Question: I am trying to align my search bar beside my dropdown button. I have tried aligning them but it doesn't work. Both buttons are located in a container as well, hence the search bar is 100% of the container's width. I have also tried align-left, align-right and alight-centre. I also changed the display of the button to "flex".
My current buttons look as such:-

'''
.has-search .form-control {
padding-left: 38px;
}
.has-search .form-control-feedback {
position: absolute;
z-index: 2;
display: flex;
width: 38px;
height: 38px;
line-height: 38px;
text-align: center;
pointer-events: none;
color: #aaa;
}
'''
'''
<!DOCTYPE html>
<html lang="en">
<head>
<title>sample</title>
<meta charset="utf-8">
<link rel="stylesheet" href="css/mystyle.css">
<link rel="stylesheet" href="https://maxcdn.bootstrapcdn.com/bootstrap/4.1.3/css/bootstrap.min.css">
<script src="https://ajax.googleapis.com/ajax/libs/jquery/3.3.1/jquery.min.js"></script>
<script src="https://cdnjs.cloudflare.com/ajax/libs/popper.js/1.14.3/umd/popper.min.js"></script>
<script src="https://maxcdn.bootstrapcdn.com/bootstrap/4.1.3/js/bootstrap.min.js"></script>
<link href="http://maxcdn.bootstrapcdn.com/font-awesome/4.1.0/css/font-awesome.min.css" rel="stylesheet">
<script src="js/app.js"></script>
<script src="js/restaurants.js"></script>
</head>
<body onload="getRestaurantData()">
<!-- This is where top navigation html codes is -->
<div w3-include-html="top-navigation.html"></div>
<!-- This is the container that holds the initial message, heading, and movies -->
<div class="container">
<!-- The message will be shown when the page loads and will
disappear after the movies are loaded -->
<div class="dropdown">
<button class="btn btn-primary dropdown-toggle" type="button" data-toggle="dropdown">Select cuisine
<span class="caret"></span></button>
<ul class="dropdown-menu">
<li><a href="#">HTML</a></li>
<li><a href="#">CSS</a></li>
<li><a href="#">JavaScript</a></li>
</ul>
</div>
<div class="input-group">
<input type="text" class="form-control" placeholder="Search this blog">
<div class="input-group-append">
<button class="btn btn-secondary" type="button">
<i class="fa fa-search"></i>
</button>
</div>
</div>
<br><br>
<!-- Displays thumbnails of the movies here -->
<div id="restaurantsTable" class="row"></div>
</div>
<br><br>
<!-- Include footer here -->
<div w3-include-html="footer.html"></div>
</body>
<script src="js/w3.js"></script>
<script>
//to bring in other HTML on the fly into this page
w3.includeHTML();
</script>
</html>
'''
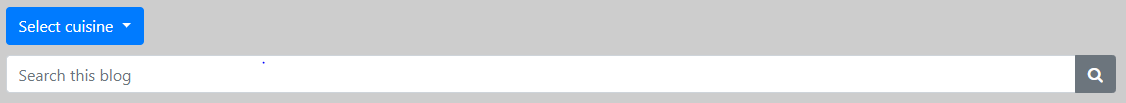
Answer: Change HTML CODE like
'''
<div class="container">
<!-- The message will be shown when the page loads and will
disappear after the movies are loaded -->
<div class="d-flex"> /*Changes Here*/
<div class="dropdown col"> /*Changes Here*/
<button class="btn btn-primary dropdown-toggle" type="button" data-toggle="dropdown">Select cuisine
<span class="caret"></span></button>
<ul class="dropdown-menu">
<li><a href="#">HTML</a></li>
<li><a href="#">CSS</a></li>
<li><a href="#">JavaScript</a></li>
</ul>
</div>
<div class="input-group col-12 flex-fill"> /*Changes Here*/
<input type="text" class="form-control" placeholder="Search this blog">
<div class="input-group-append">
<button class="btn btn-secondary" type="button">
<i class="fa fa-search"></i>
</button>
</div>
</div>
</div>
<!-- Displays thumbnails of the movies here -->
<div id="restaurantsTable" class="row"></div>
</div>
'''
<URL>